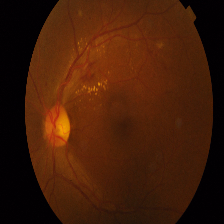
Diabetic retinopathy grade: Proliferative DR